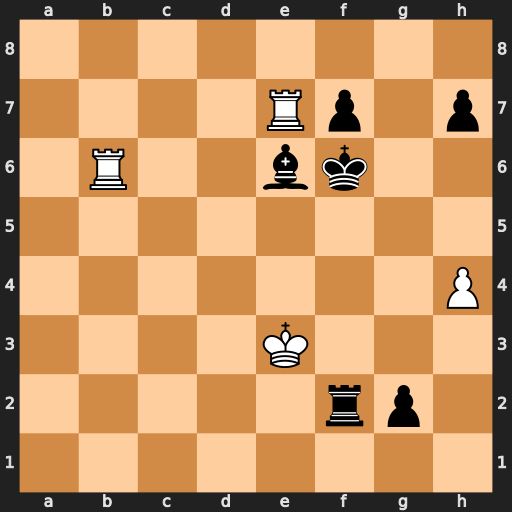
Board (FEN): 8/4Rp1p/1R2bk2/8/7P/4K3/5rp1/8
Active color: w
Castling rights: -
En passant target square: -
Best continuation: Rexe6+ fxe6 Kxf2 g1=R Kxg1